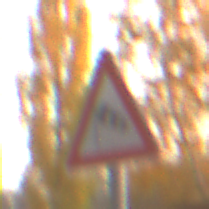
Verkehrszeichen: SeitenwindVonLinks
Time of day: SunriseSunset
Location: Roofed (Suburban)
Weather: Clear
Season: NotSpecified
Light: Natural